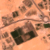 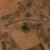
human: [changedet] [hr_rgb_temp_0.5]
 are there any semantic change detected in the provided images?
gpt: Some constructions below the street were removed.